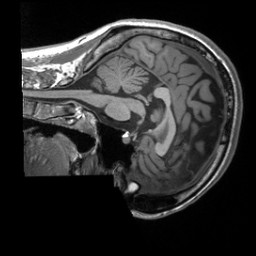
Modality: T1w
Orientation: sagittal
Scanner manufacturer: siemens
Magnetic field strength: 3 T
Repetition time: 2 s
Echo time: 0.0023 s